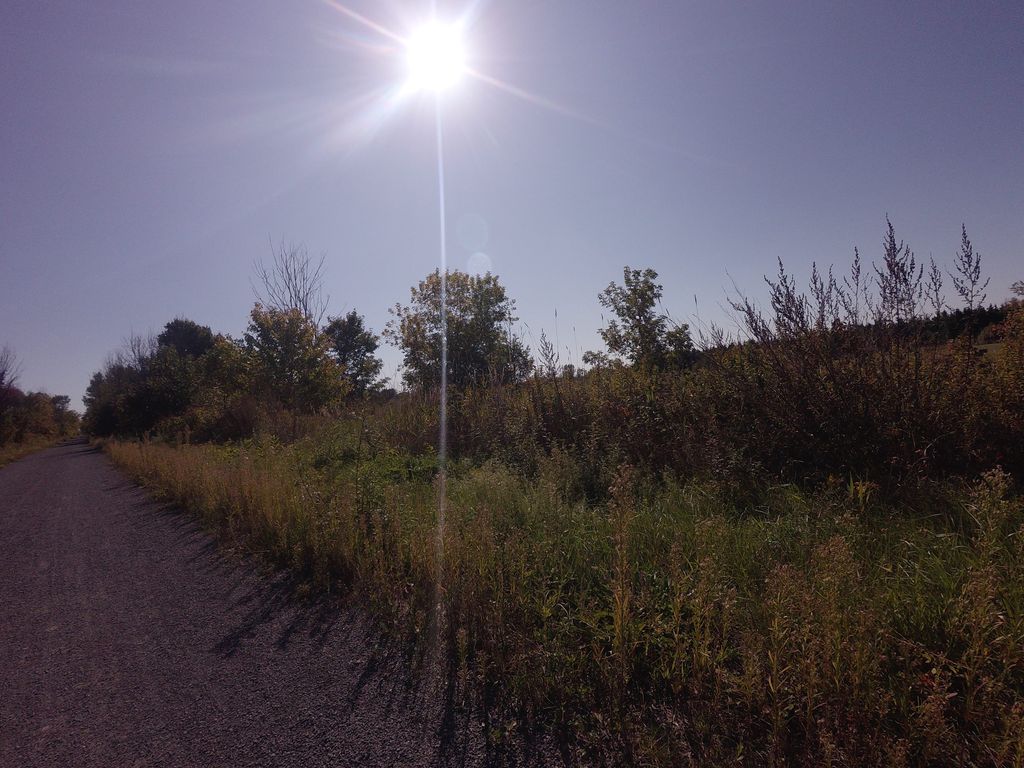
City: ottawa-gatineau